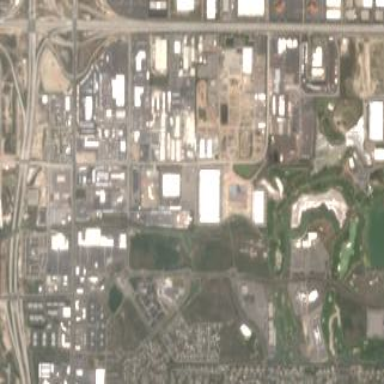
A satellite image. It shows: Industrial area.